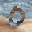
Label: 0